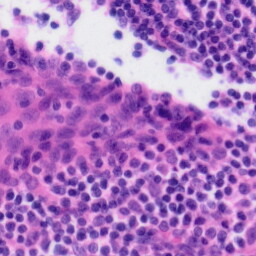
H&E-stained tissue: Tonsil